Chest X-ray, AP view. Patient: 34 years old, sex M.
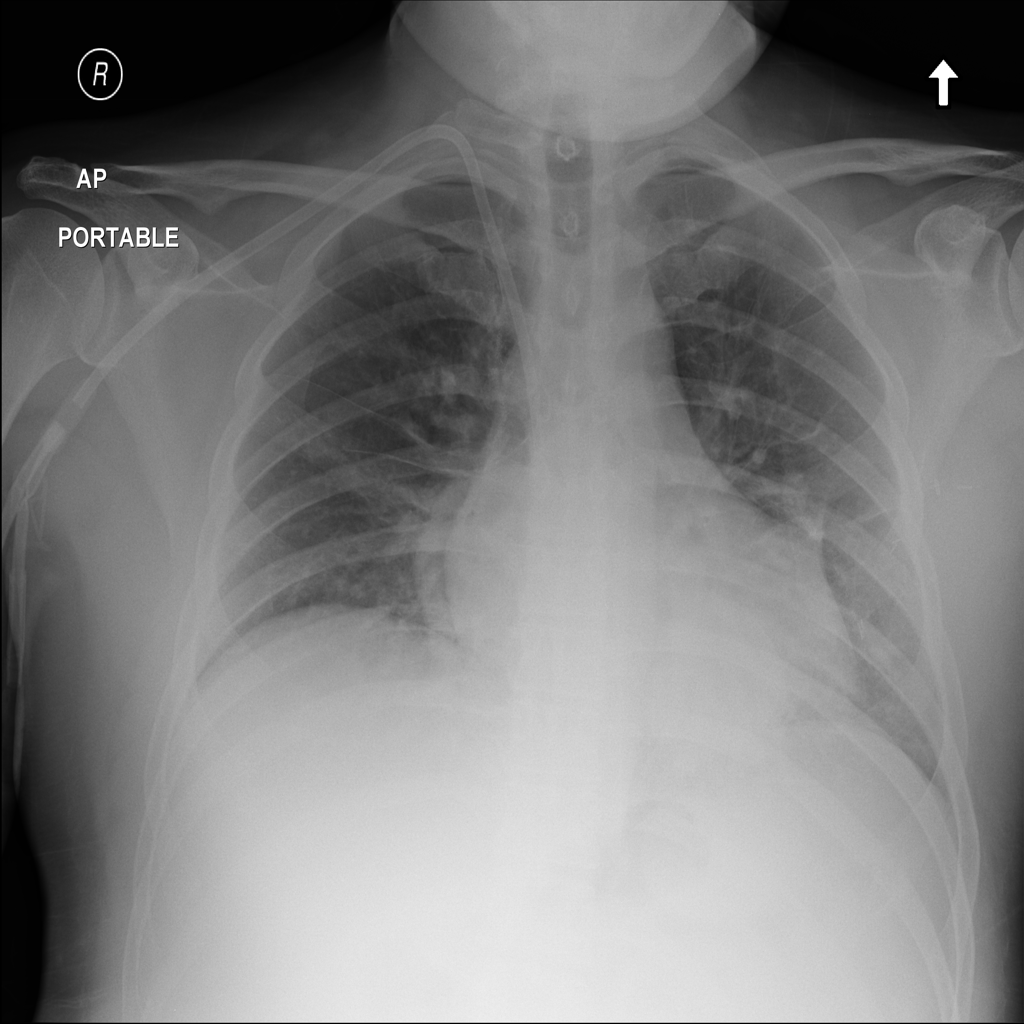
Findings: Infiltration, Mass